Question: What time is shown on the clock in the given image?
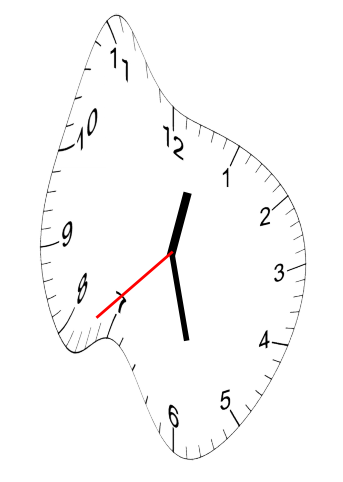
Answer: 12:27:38